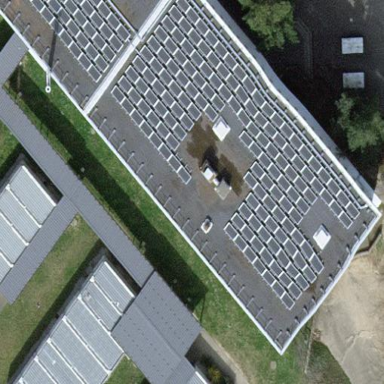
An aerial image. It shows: View of roof of building.